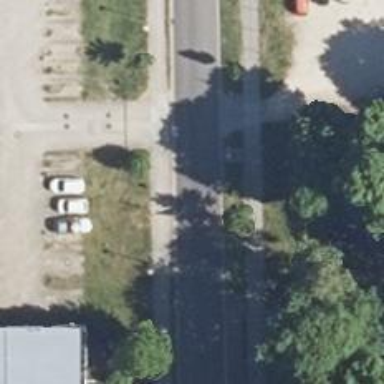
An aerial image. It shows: Public transport stop position.